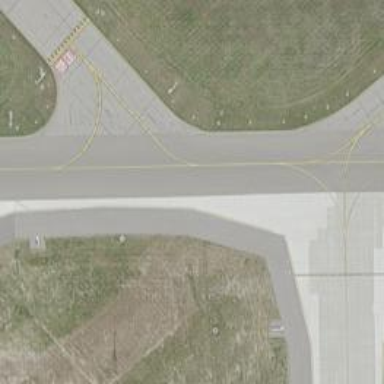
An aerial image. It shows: View of taxiway at the airport.